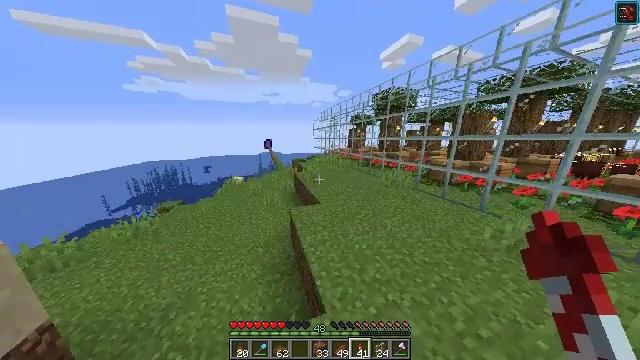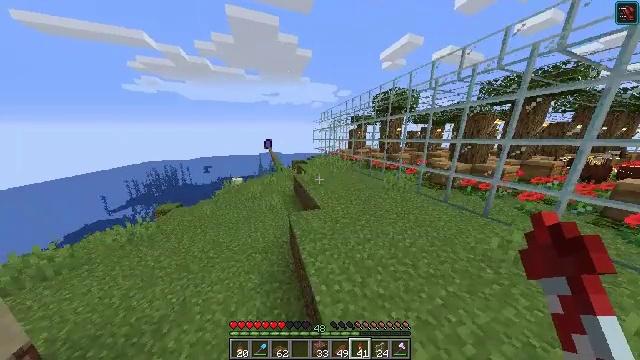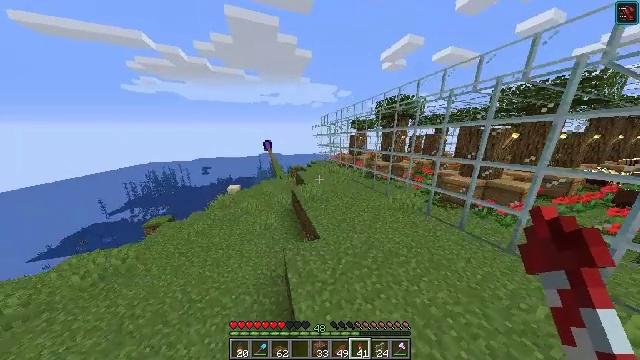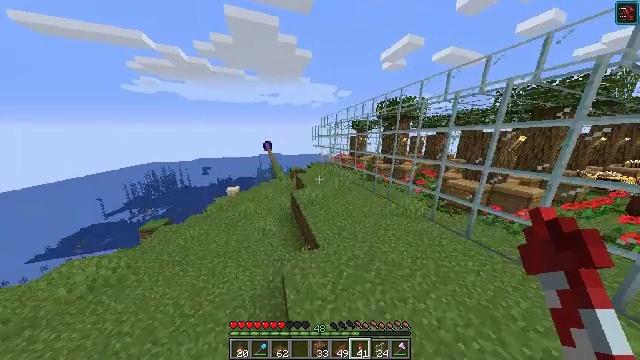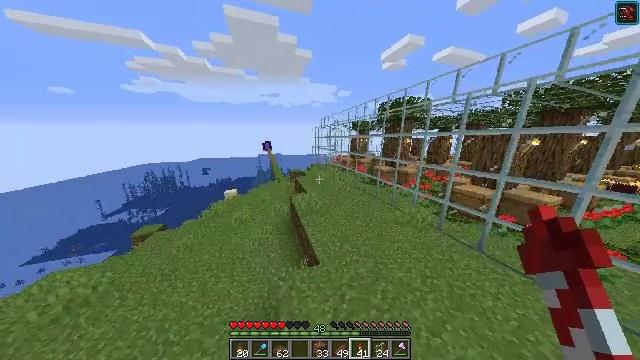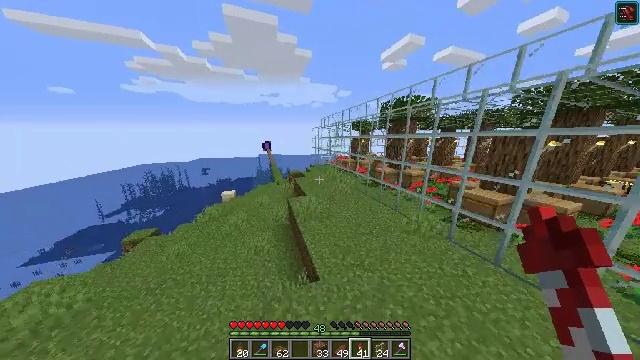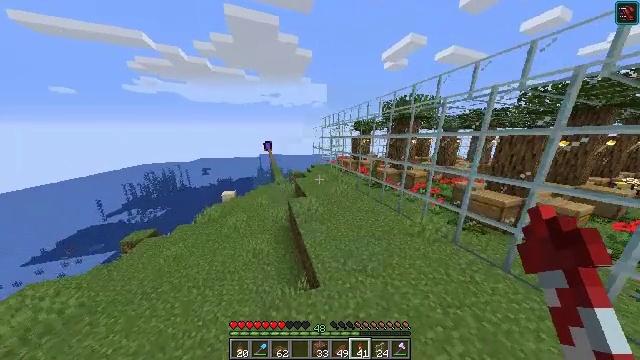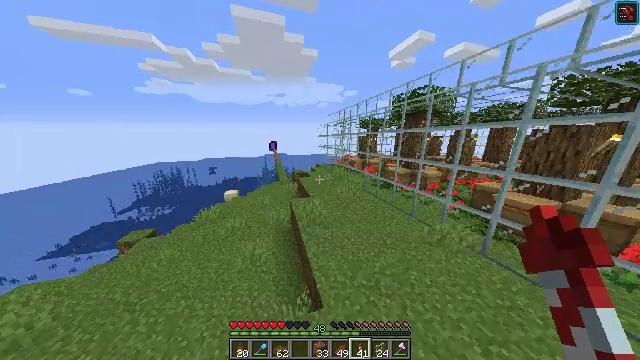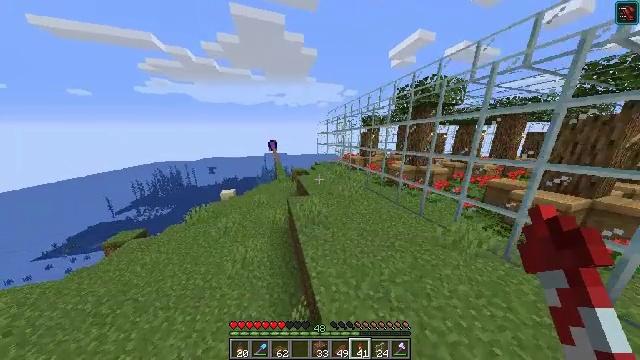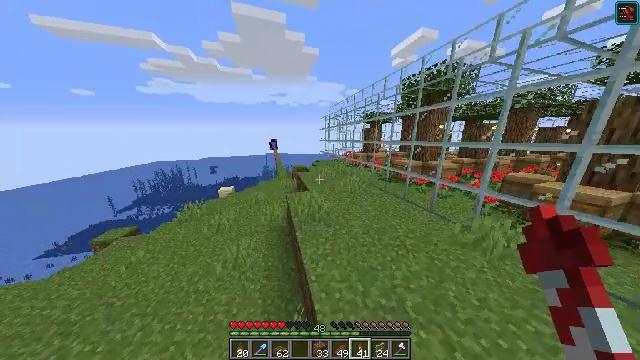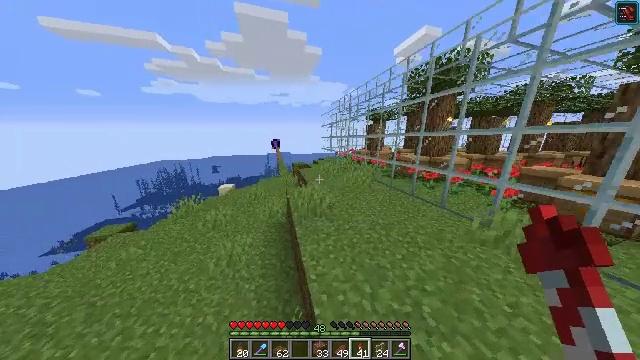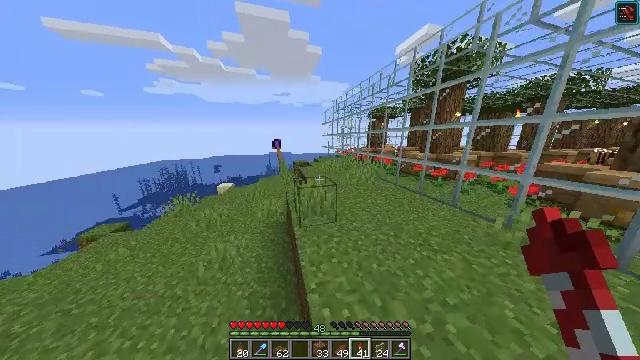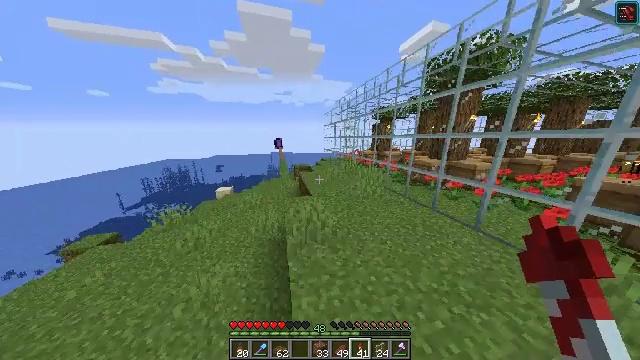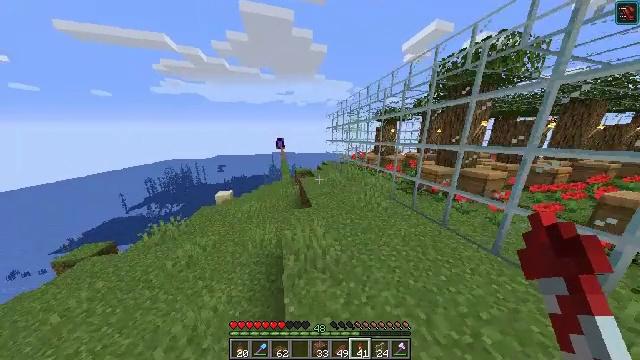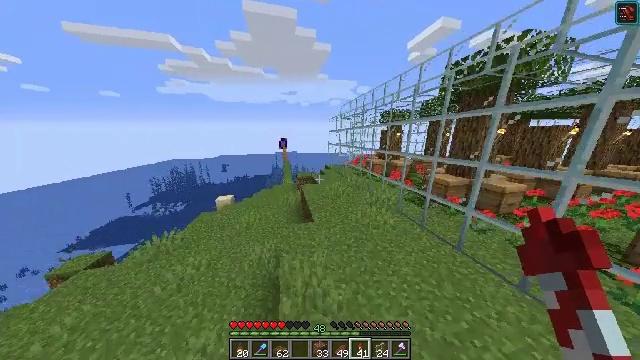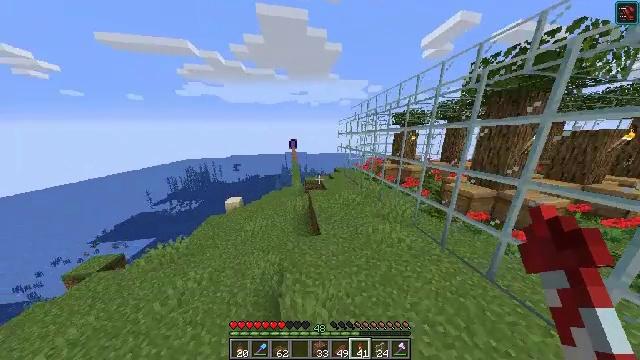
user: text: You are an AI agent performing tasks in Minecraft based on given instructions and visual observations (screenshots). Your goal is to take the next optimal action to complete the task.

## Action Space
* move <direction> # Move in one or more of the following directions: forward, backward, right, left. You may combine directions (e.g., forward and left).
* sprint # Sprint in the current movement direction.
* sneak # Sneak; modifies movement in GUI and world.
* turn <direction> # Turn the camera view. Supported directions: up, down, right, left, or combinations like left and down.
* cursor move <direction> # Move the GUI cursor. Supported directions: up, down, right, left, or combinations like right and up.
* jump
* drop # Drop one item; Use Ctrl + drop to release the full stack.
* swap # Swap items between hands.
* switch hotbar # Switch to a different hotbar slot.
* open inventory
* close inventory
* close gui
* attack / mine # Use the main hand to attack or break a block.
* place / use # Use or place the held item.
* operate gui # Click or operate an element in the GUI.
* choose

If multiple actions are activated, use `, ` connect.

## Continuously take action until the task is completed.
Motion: motion action
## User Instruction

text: Gather the spruce slab by holding left button.
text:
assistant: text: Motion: move forward, jump
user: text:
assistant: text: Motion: move forward, jump
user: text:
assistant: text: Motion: move forward, jump
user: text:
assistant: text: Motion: move forward, jump
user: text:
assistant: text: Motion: move forward, jump
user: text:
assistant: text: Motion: move forward, jump
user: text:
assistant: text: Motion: move forward, turn left, jump
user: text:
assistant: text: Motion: move forward, jump
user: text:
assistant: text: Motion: move forward, jump
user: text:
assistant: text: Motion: move forward, jump
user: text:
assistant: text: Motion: move forward, jump
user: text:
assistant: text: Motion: move forward, jump
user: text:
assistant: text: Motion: move forward, jump
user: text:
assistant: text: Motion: move forward, turn left, jump
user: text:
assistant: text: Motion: move forward, turn left, jump
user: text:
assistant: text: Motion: move forward, turn left, jump
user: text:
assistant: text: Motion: move forward, turn left, jump
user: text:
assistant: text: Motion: move forward, jump
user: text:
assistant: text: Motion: move forward
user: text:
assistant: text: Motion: move forward
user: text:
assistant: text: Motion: move forward
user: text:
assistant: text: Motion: move forward
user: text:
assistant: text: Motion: move forward, turn left
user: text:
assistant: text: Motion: move forward
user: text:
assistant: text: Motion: move forward, turn left
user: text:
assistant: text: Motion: move forward, turn left
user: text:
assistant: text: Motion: move forward, turn left
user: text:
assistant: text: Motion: move forward, turn left
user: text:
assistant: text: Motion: move forward, turn left
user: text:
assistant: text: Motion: move forward, turn left